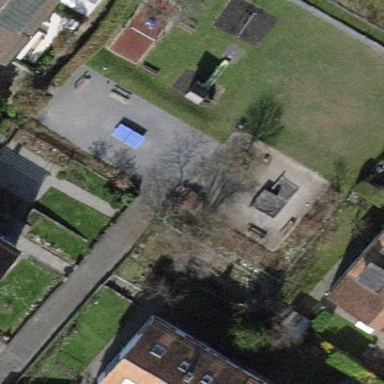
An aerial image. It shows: Playground with grass surface. The playground has play theme.